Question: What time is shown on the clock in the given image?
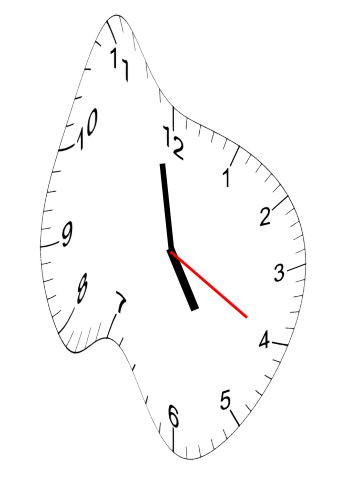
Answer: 04:58:20